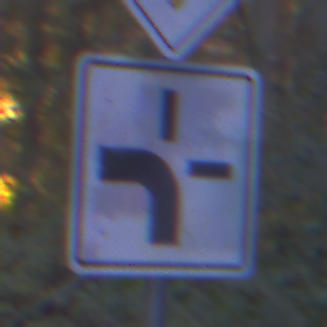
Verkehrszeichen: VerlaufVorfahrtsstrasse1
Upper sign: Vorfahrtsstrasse
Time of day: Night
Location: Outdoor (Suburban)
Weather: PartlyCloudy
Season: NotSpecified
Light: Artificial